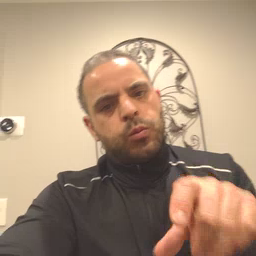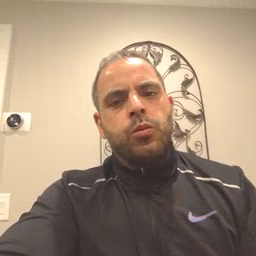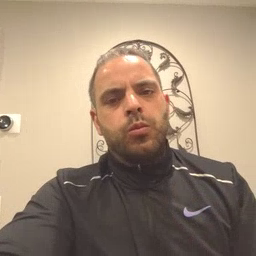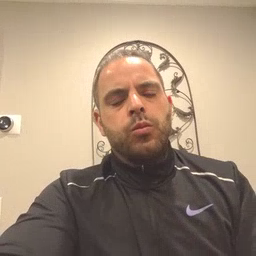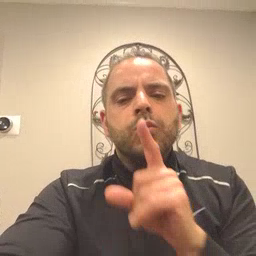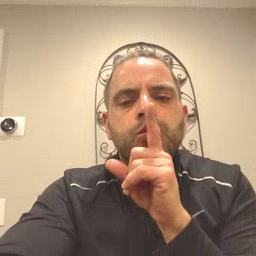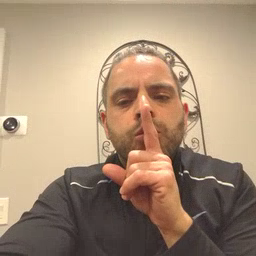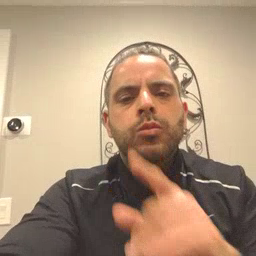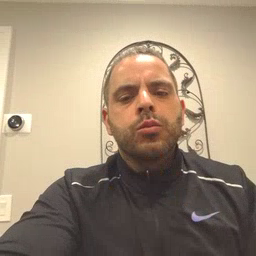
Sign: shhh